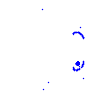
Particle: pion